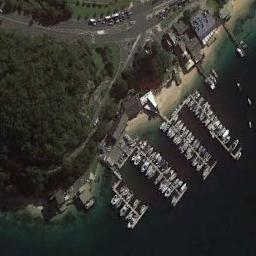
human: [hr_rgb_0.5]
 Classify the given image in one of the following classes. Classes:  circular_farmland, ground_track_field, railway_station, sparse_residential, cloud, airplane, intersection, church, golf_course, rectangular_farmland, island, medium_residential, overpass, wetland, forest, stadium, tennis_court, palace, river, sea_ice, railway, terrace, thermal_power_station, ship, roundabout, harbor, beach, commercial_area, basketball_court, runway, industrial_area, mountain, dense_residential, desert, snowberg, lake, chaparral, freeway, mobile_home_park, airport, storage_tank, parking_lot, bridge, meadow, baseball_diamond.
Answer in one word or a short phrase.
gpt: harbor